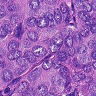
Metastatic tissue present: yes